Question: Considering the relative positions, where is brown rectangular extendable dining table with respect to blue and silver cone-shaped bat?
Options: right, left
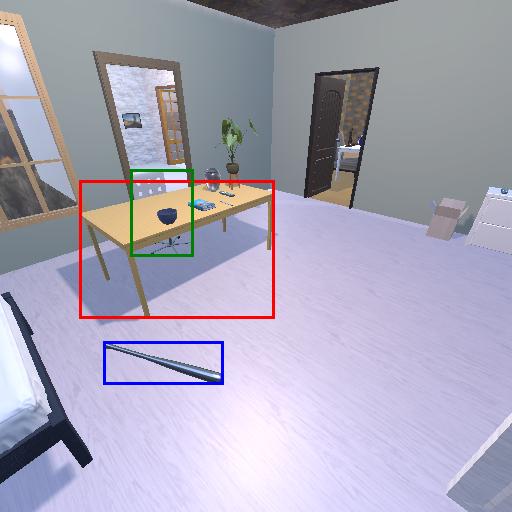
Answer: right